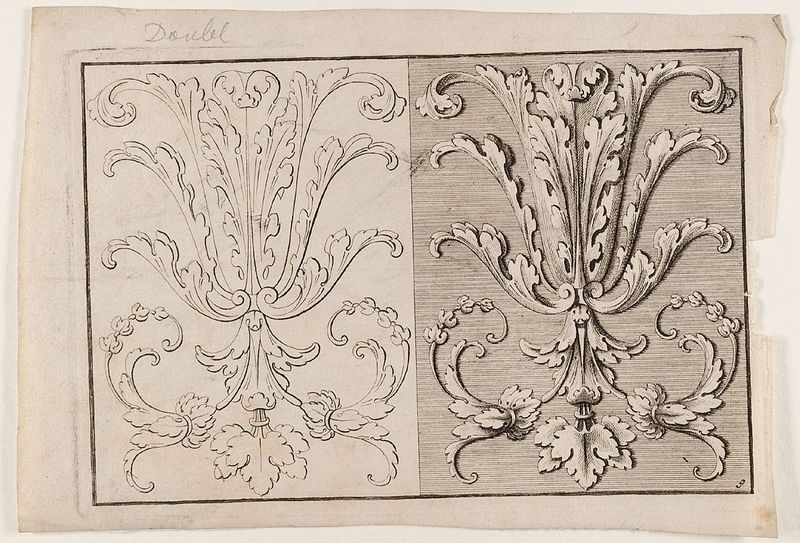
Titel: Akanthusblätter, Blatt 9 aus der Folge 'Gründliche Anweisung wie ein sauber Laub mit seinen Eintheilungen solle entworffen... werden... gezeichnet von Johann Leonhard Eisler'
Künstler: Johann Leonhard Eisler
Standort: Hamburg
Institution: Museum für Kunst und Gewerbe Hamburg
Schlagwörter: zeichnung, muster, blatt, grafik, graphik, fotografie, photographie, druckgraphik, druckgrafik, stich, laubwerk, blattwerk, kupferstich, akanthus, marke, bandelwerk, reproduktionen, acanthus, exlibris, druckerzeugnisse, ornamentstich, vorlageblätter, akanthusornament